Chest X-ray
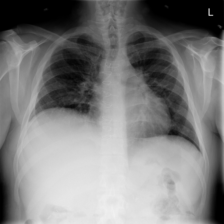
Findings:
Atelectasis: negative
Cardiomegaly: negative
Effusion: negative
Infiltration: negative
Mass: negative
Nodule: negative
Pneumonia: negative
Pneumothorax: negative
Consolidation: negative
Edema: negative
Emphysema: negative
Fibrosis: negative
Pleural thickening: negative
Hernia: negative